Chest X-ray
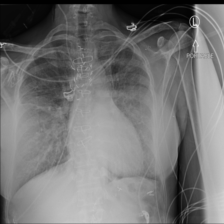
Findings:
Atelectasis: negative
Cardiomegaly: positive
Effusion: negative
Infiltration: negative
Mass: negative
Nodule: negative
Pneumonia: negative
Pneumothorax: negative
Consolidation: negative
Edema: negative
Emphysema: negative
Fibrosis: negative
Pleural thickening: negative
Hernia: negative